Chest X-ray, PA view. Patient: 49 years old, sex F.
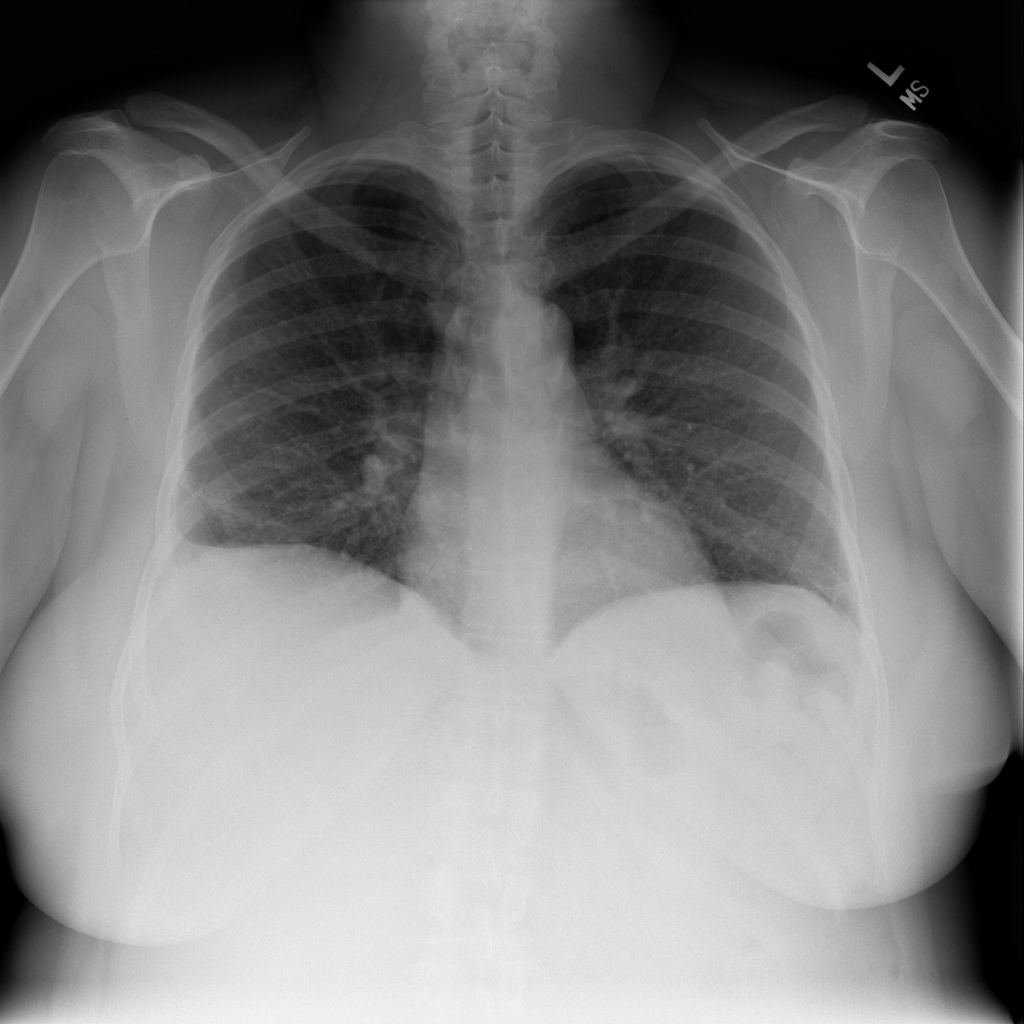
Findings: Atelectasis, Nodule